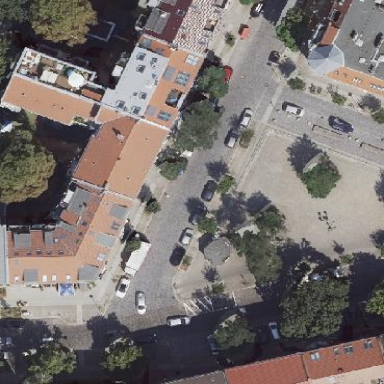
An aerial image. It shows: Gabled roof apartments building.